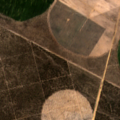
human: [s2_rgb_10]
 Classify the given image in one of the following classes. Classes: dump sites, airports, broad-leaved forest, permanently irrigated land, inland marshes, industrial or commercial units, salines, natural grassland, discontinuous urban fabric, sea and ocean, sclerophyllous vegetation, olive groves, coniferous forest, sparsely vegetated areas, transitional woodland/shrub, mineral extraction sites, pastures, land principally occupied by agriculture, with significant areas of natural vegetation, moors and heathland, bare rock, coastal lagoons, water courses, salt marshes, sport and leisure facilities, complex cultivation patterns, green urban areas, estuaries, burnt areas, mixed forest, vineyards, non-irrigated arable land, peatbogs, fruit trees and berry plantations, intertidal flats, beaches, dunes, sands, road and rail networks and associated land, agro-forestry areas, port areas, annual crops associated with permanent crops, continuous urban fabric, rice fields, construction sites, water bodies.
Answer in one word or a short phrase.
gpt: permanently irrigated land, transitional woodland/shrub